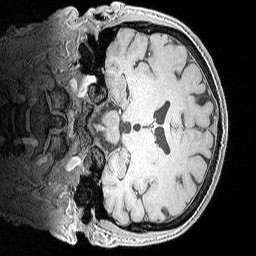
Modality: MP2RAGE
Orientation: coronal
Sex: male
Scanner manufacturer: siemens
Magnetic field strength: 3 T
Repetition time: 5 s
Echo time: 0.00292 s